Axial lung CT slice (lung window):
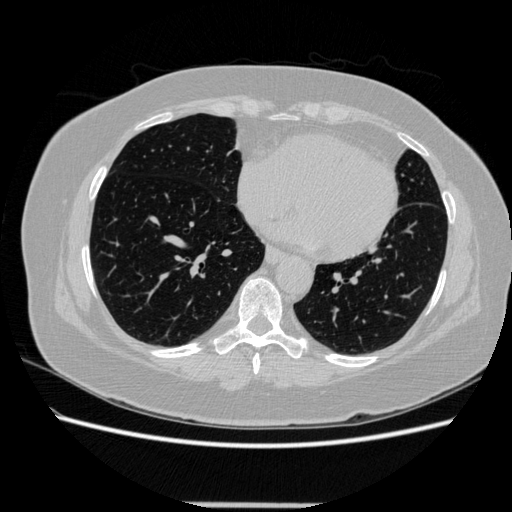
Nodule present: no